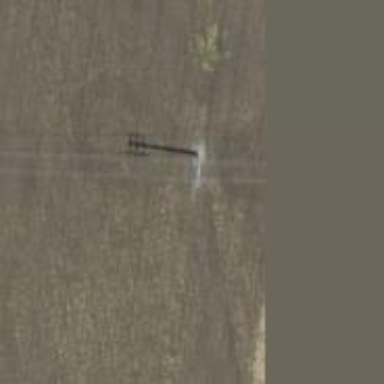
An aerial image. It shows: Power pole.